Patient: sex M, age 37
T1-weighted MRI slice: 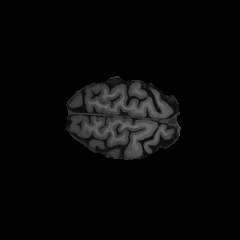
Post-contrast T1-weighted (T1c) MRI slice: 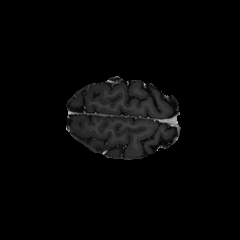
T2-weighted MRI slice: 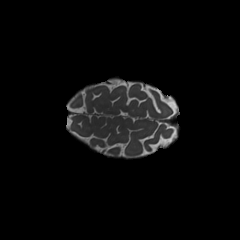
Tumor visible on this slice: no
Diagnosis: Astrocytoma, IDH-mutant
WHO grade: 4